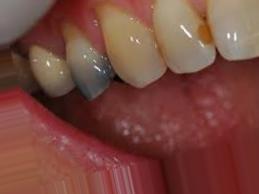
Condition: Tooth Discoloration